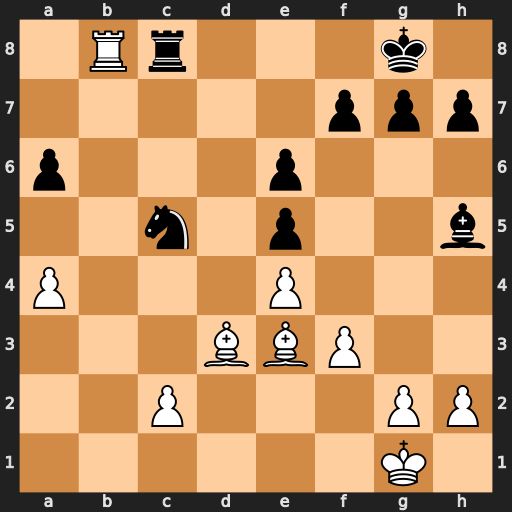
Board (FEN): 1Rr3k1/5ppp/p3p3/2n1p2b/P3P3/3BBP2/2P3PP/6K1
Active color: w
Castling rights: -
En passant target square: -
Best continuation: Rxc8#